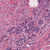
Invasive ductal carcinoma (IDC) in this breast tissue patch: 1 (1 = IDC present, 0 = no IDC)